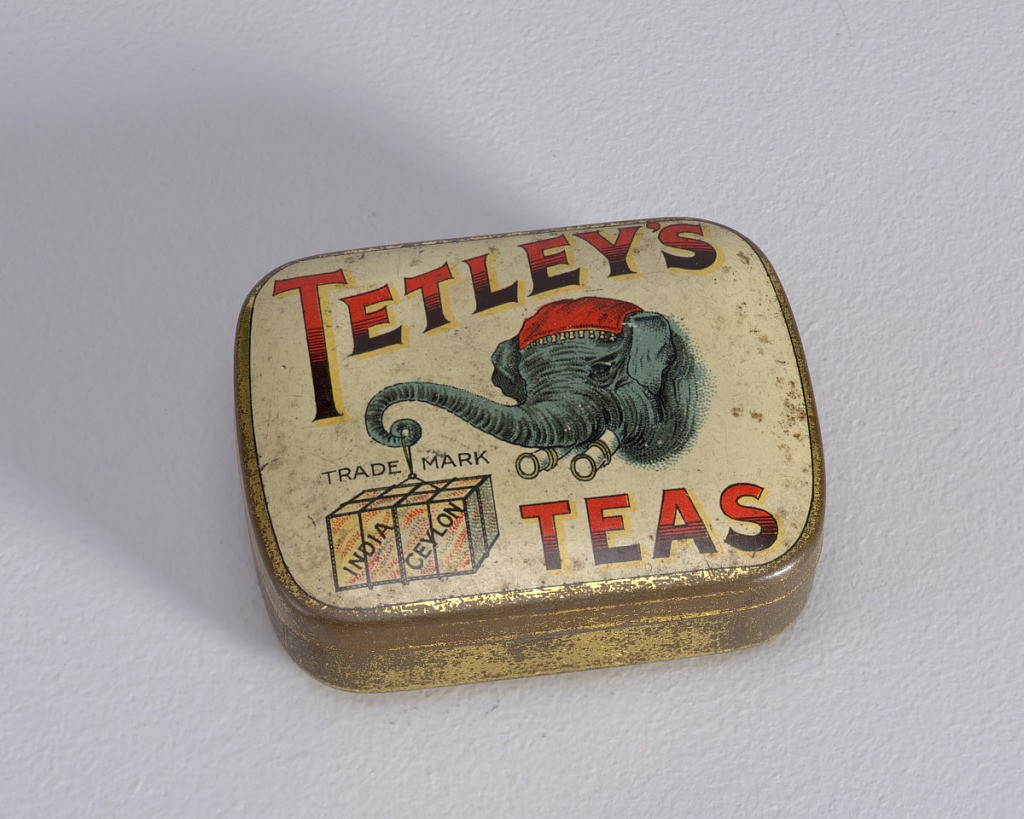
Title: Advertisement for "Tetley's Teas"
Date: late 19th century
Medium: Plated tin, enamel
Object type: Matchsafe
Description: Rectangular, rounded corners, with transfer printed decoration on lid, inscribed "Tetley's Teas" in large red and black type-face, highlighted in yellow, featuring central image of blue elephant's head with red kerchief, elephant holds at end of curled trunk box on a string, box inscribed "Indian Ceylon," above box inscription reads "Trade Mark," all on off-white ground, edges, sides and underside gold. Lid hinged at back. Striker on underside.